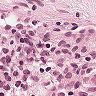
Metastatic tissue present: no